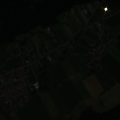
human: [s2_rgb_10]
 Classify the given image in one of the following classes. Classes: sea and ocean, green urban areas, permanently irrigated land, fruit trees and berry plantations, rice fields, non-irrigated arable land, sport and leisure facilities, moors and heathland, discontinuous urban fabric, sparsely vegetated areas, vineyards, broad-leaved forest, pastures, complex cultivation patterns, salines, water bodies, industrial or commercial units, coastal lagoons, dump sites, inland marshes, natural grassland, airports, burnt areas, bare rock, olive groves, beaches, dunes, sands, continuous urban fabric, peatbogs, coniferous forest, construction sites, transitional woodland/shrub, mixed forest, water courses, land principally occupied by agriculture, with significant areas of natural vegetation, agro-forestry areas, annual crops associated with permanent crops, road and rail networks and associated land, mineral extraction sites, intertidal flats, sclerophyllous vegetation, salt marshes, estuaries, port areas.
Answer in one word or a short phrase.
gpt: discontinuous urban fabric, non-irrigated arable land, complex cultivation patterns, broad-leaved forest, mixed forest